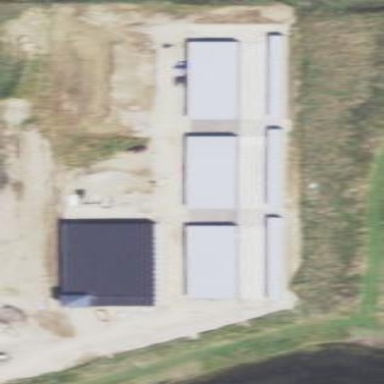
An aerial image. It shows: Commercial area used for storage.